Question: I've created an 'UITableView' with 'UITableViewCell'. Between the view cells there are grew lines. I want to delete these lines and don't want to show them, but I don't know how.
I work with Xcode 6.1 and Swift.
Here is a screenshot that displays my screen:

THX!
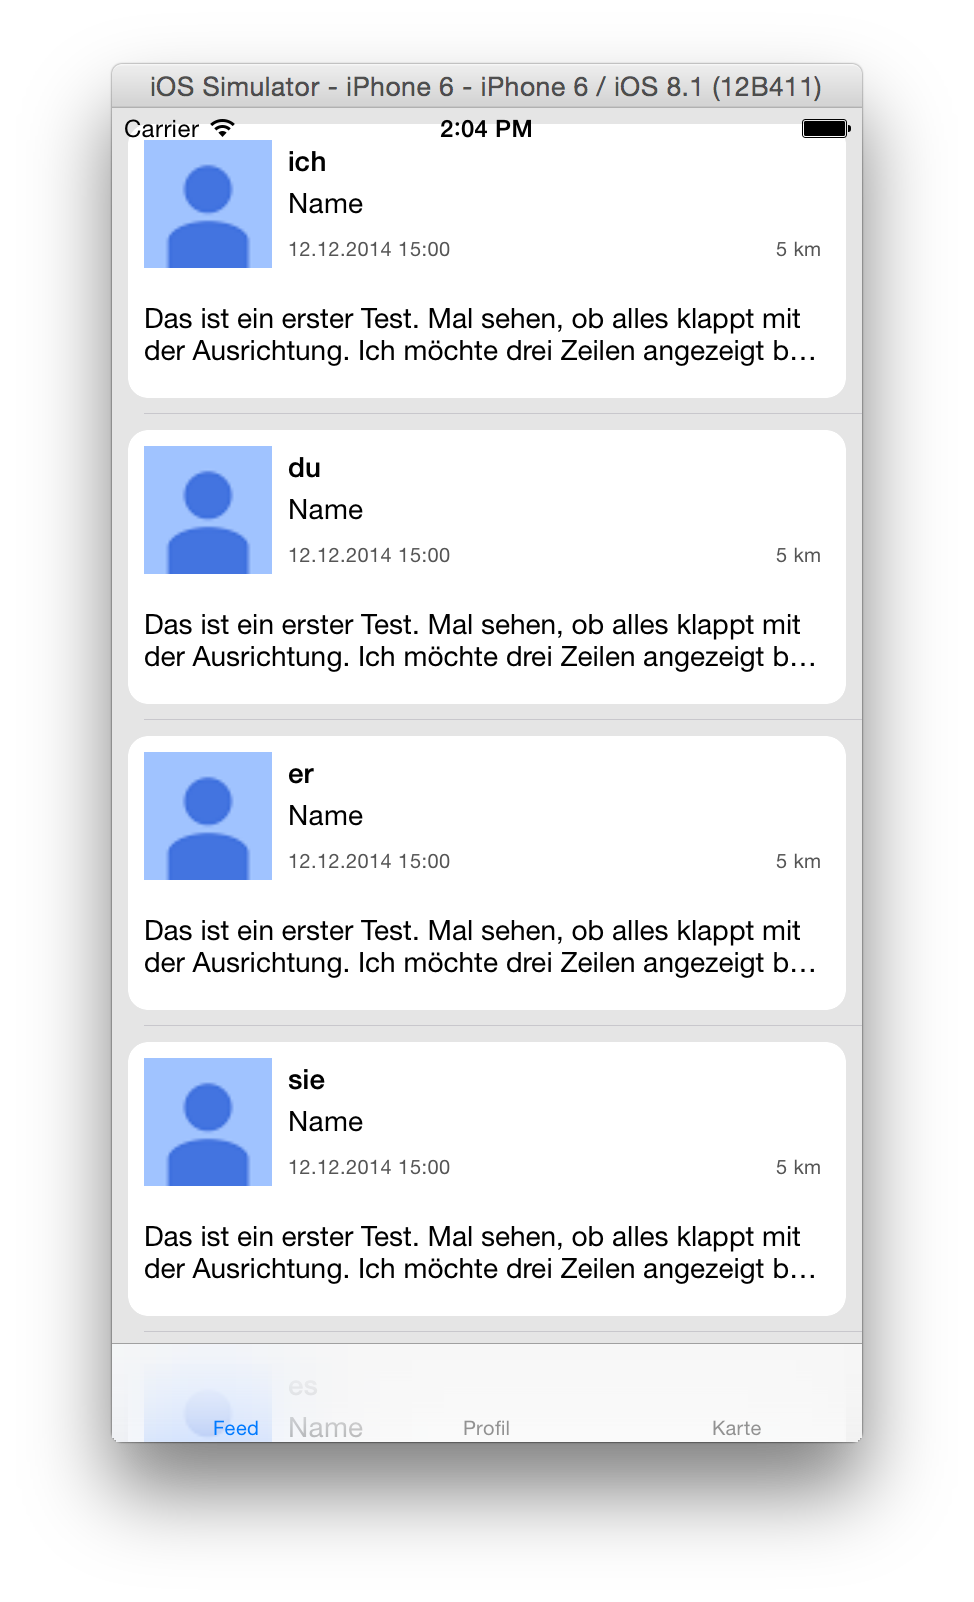
Answer: Using , we have:
'''
[self.tableView setSeparatorStyle:UITableViewCellSeparatorStyleNone];
'''
for :
'''
self.tableView.separatorStyle = .none
'''
for :
'''
self.tableView.separatorStyle = UITableViewCellSeparatorStyle.None
'''
OR:
if you are using the , you can set the tableView's Separator property to 'None'
<URL>